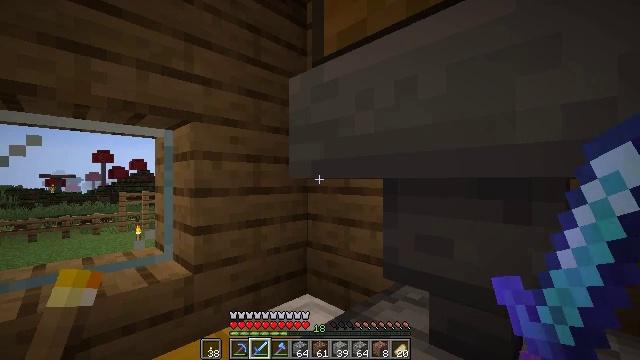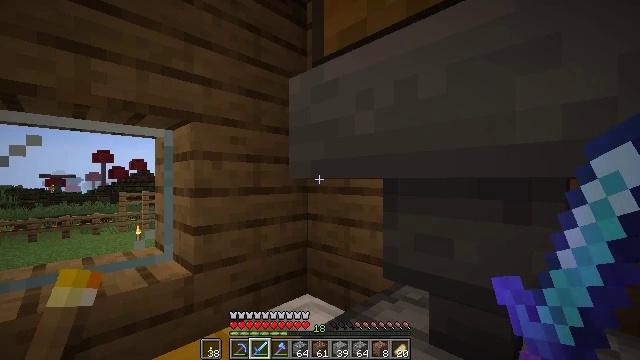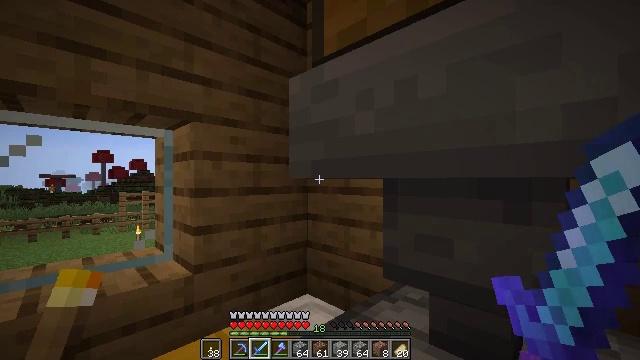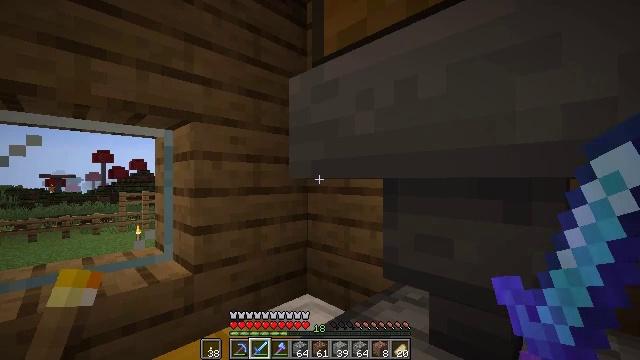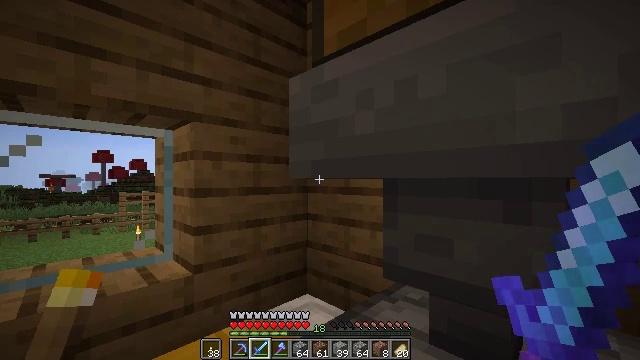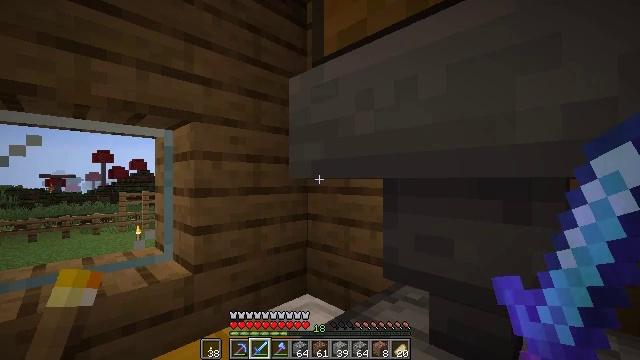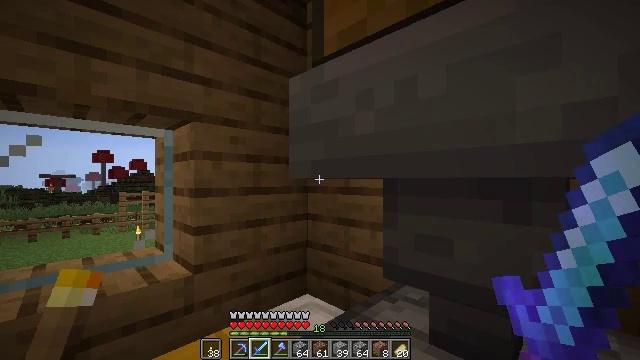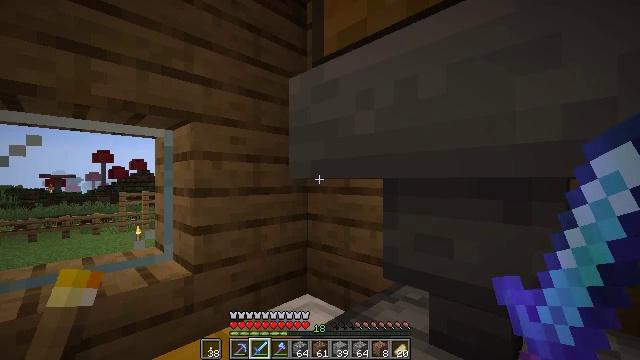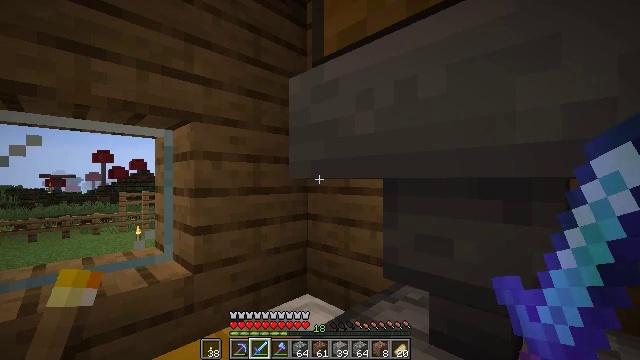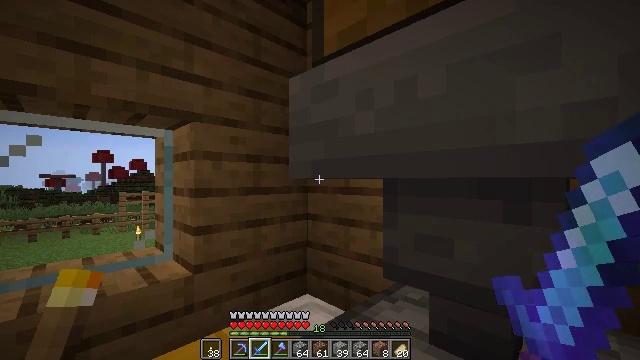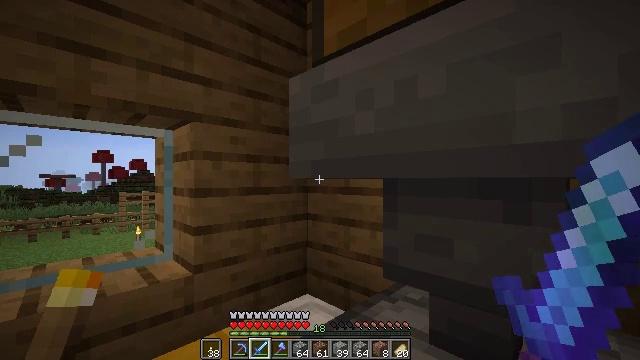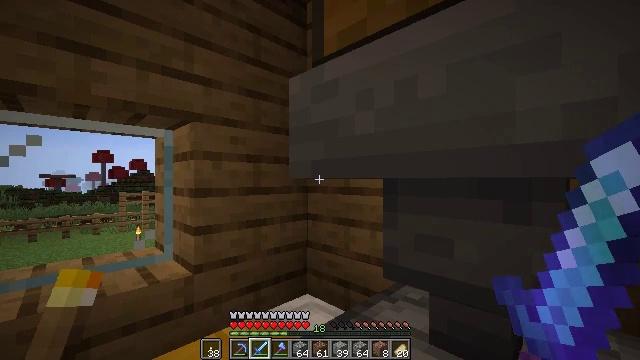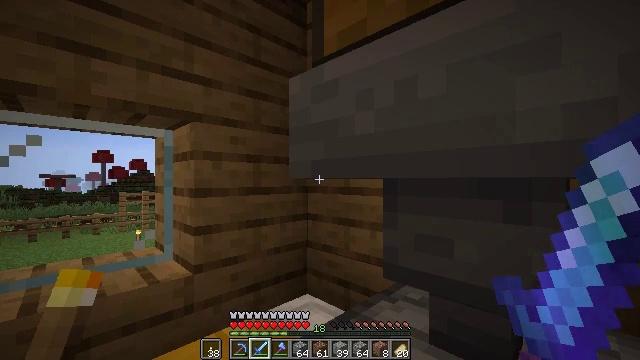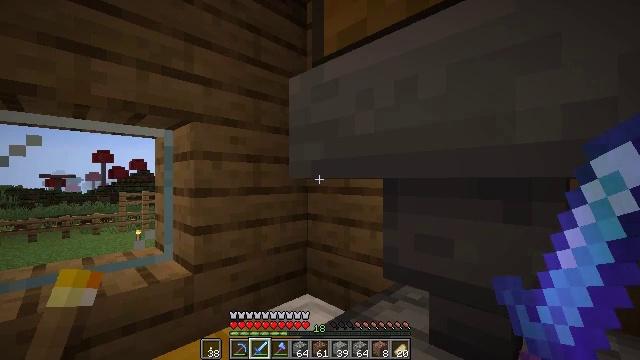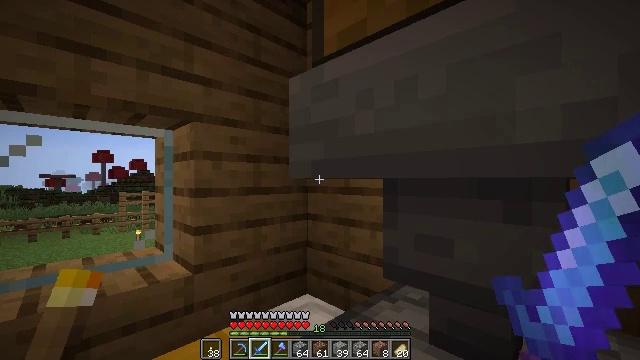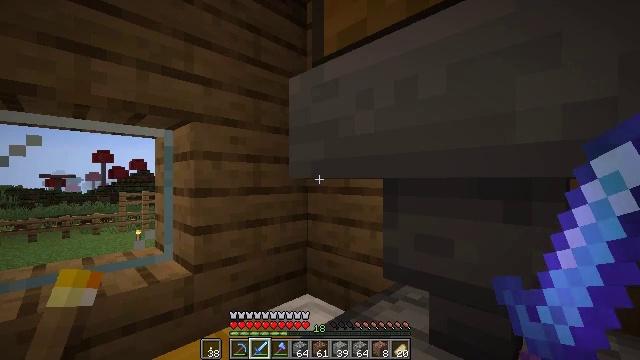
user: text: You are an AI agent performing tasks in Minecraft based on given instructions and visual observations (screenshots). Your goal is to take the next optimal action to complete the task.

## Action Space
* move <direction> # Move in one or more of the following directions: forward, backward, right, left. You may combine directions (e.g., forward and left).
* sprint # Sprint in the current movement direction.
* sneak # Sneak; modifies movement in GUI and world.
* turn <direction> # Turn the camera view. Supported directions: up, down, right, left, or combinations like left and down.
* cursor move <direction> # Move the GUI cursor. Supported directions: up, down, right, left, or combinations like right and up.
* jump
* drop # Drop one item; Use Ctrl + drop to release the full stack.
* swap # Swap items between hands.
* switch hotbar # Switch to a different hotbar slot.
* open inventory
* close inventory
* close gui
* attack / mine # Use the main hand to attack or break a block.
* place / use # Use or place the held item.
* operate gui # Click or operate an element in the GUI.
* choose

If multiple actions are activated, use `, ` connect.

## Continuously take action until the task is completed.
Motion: motion action
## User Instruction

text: Open the furnace and craft a green dye.
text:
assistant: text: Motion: no_op
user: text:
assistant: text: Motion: no_op
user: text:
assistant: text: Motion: no_op
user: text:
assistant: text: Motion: no_op
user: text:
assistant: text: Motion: no_op
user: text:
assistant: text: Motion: no_op
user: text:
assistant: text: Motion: no_op
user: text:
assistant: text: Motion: no_op
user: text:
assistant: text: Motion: no_op
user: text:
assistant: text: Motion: no_op
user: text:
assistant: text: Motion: no_op
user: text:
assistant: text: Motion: no_op
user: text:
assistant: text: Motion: no_op
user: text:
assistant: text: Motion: no_op
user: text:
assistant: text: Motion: no_op
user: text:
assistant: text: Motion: no_op
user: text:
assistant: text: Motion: no_op
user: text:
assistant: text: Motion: no_op
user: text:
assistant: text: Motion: no_op
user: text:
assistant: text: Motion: no_op
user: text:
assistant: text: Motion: no_op
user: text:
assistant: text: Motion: no_op
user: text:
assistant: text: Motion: no_op
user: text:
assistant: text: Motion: no_op
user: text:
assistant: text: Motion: no_op
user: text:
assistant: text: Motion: no_op
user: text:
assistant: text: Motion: no_op
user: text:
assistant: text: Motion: no_op
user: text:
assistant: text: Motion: no_op
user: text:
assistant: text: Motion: no_op